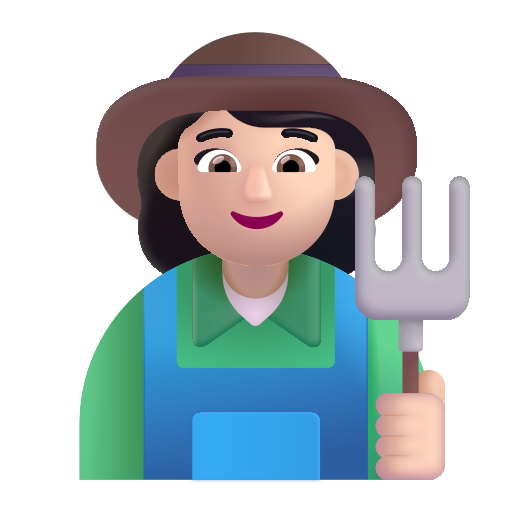
woman farmer color light